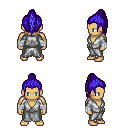
a pixel art fantasy rpg character, male body template, human, tanned skin, white robe, teal pants, blue long topknot hairstyle, white cloth bandages, four views (front, back, left, right), 2x2 character sprite sheet, small pixel art, hard edges, no anti-aliasing